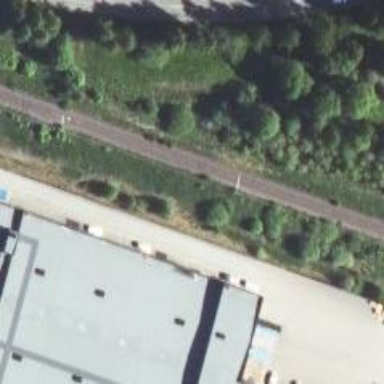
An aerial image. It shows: Railway signal with catenary mast.